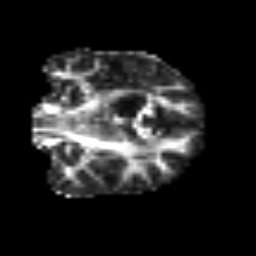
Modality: FA
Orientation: coronal
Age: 42
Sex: male
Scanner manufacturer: siemens
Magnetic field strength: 3 T
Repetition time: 3.2 s
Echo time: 0.081 s